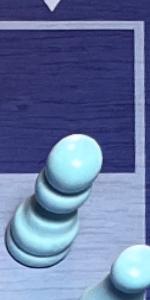
Label: Pawn_White